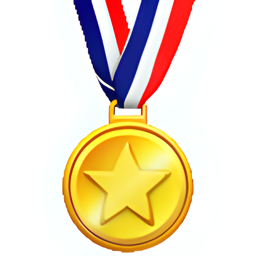
Name: sports medal
Emoji: 🏅
Group: Activities
Sub-group: award-medal